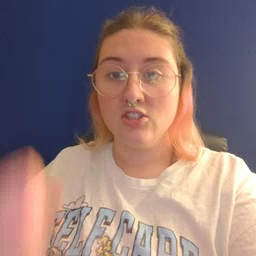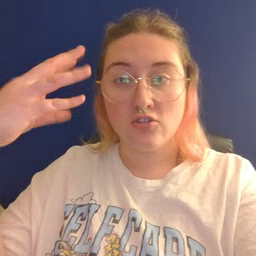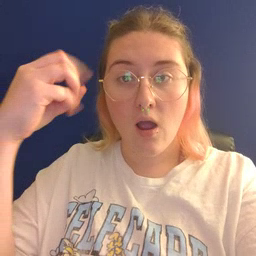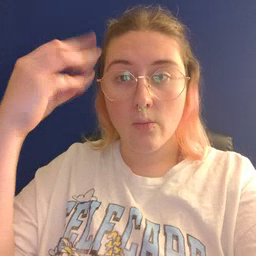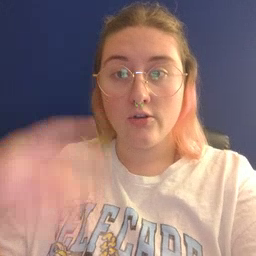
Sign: shower